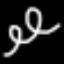
Label: squiggle